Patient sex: M
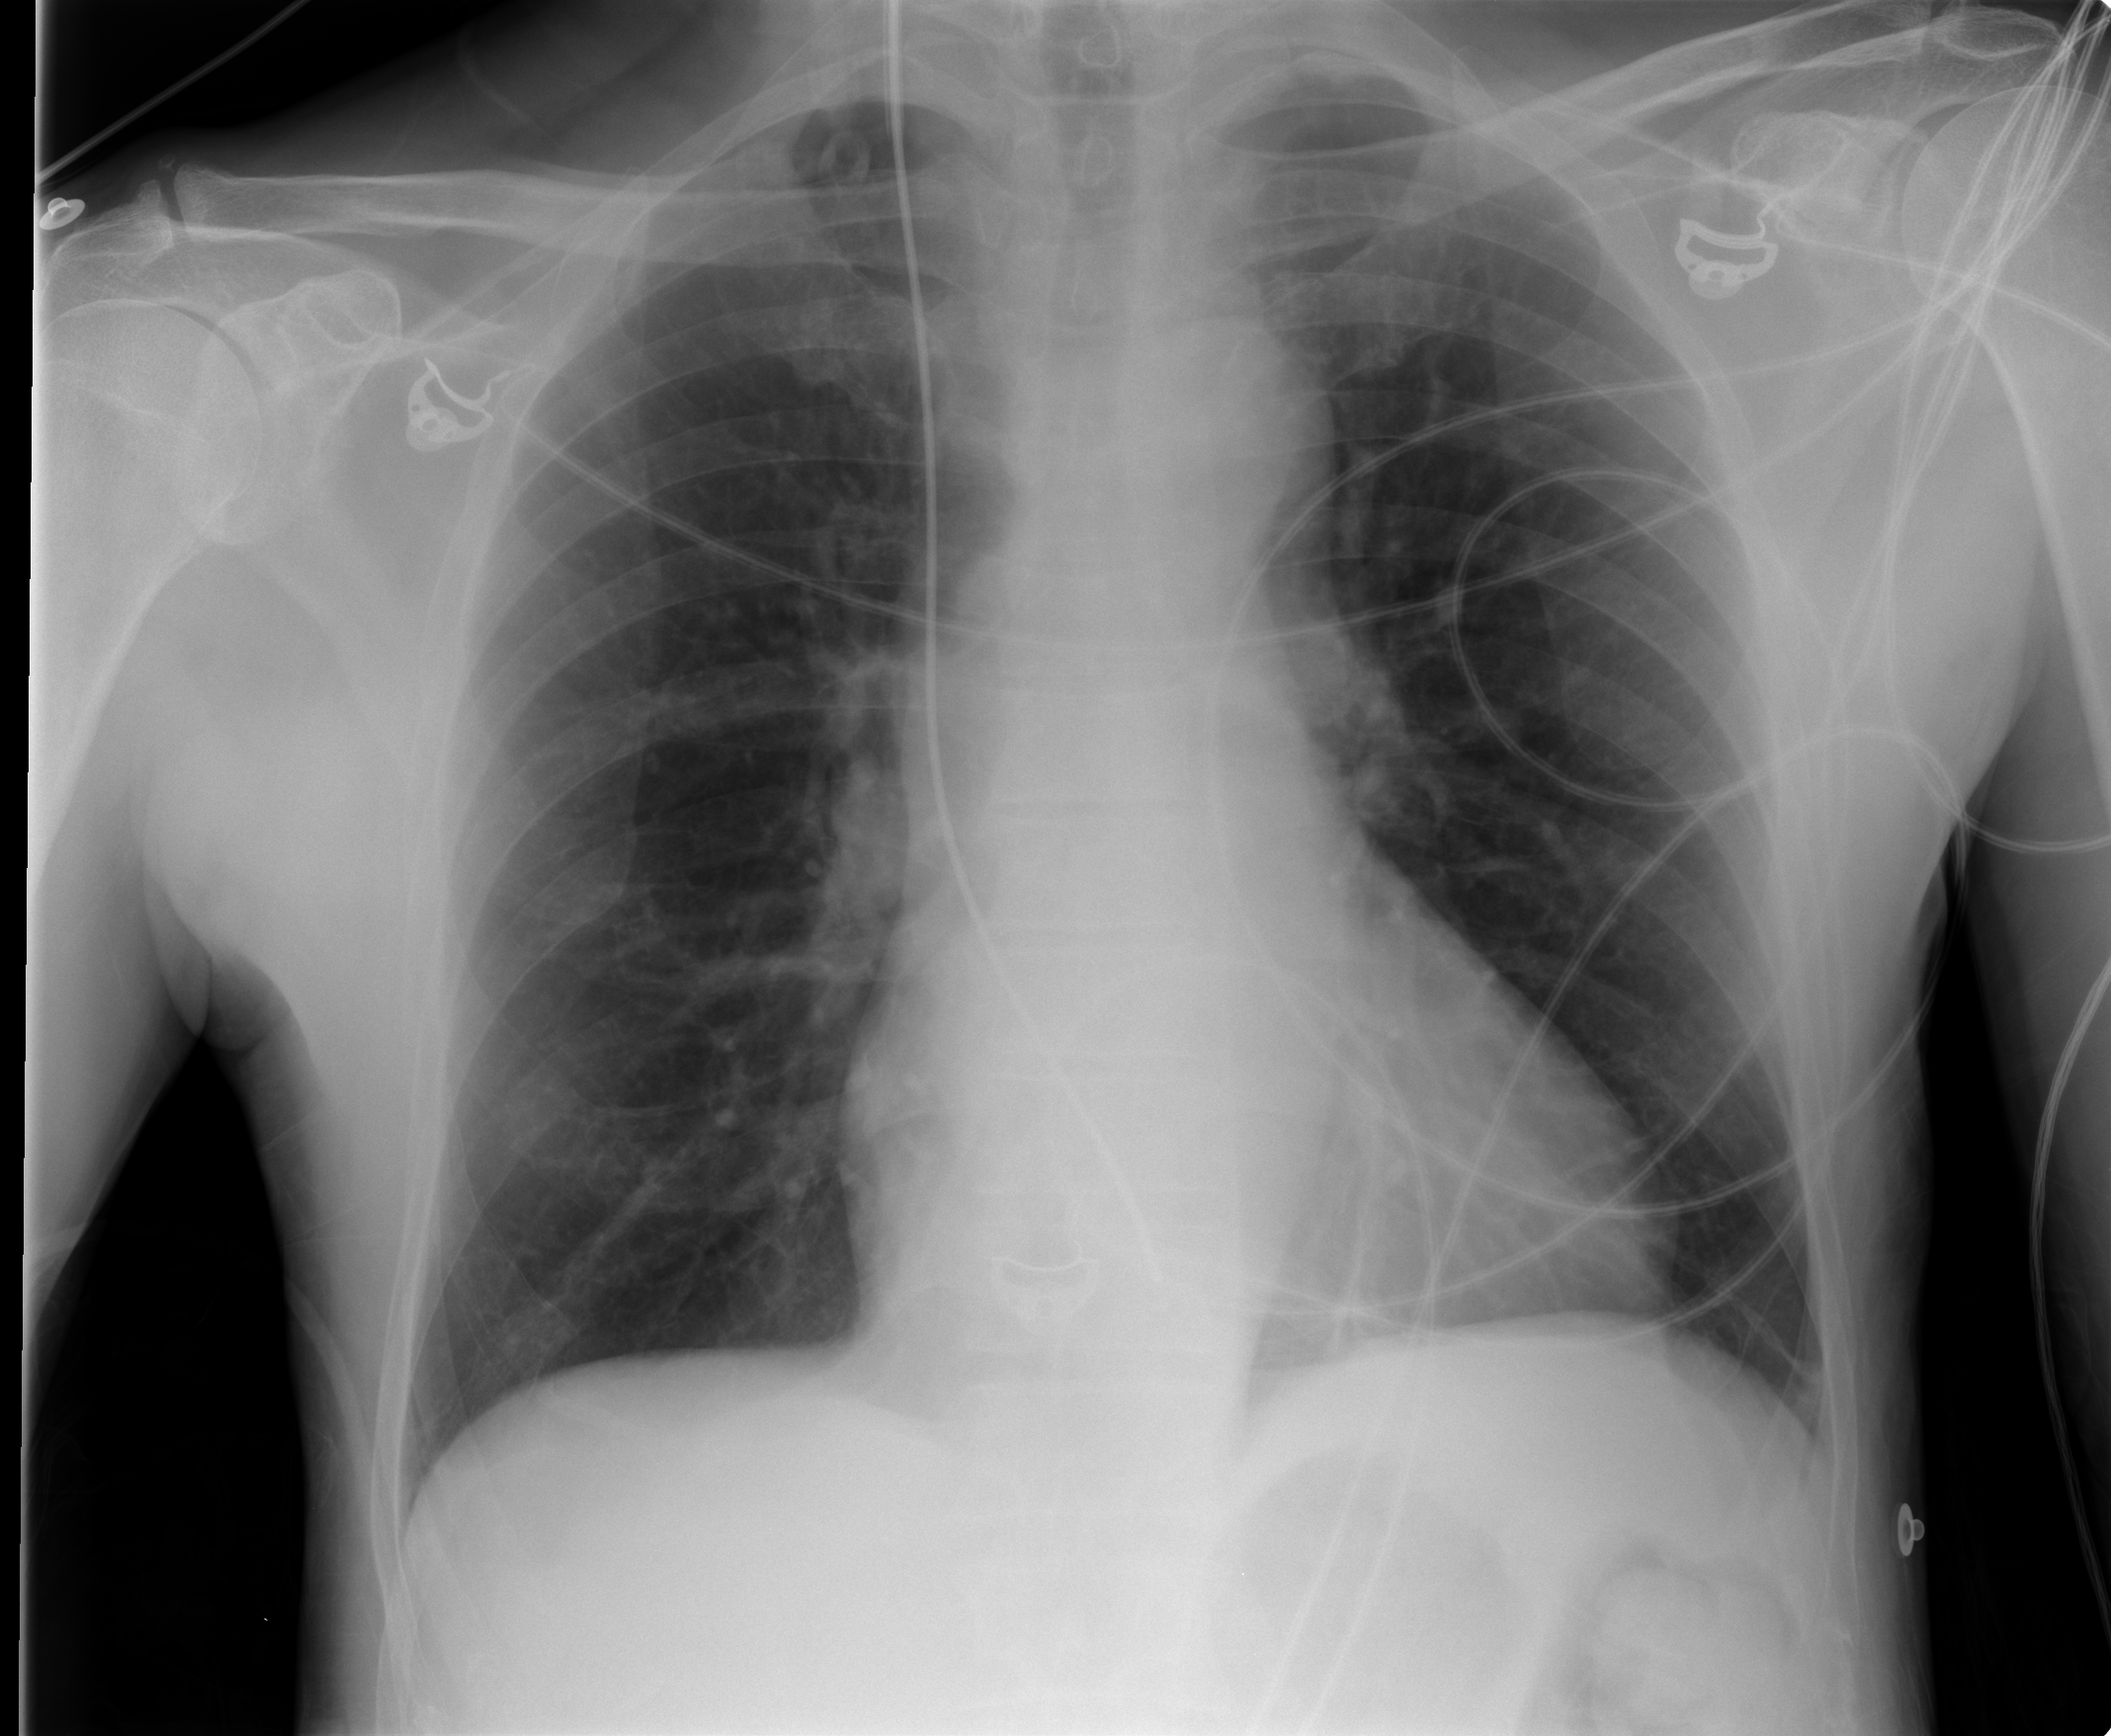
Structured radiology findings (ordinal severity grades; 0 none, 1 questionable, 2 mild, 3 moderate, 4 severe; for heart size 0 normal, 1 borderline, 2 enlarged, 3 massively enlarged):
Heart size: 0
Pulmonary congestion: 0
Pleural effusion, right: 0
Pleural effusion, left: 0
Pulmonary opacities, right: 0
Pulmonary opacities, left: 0
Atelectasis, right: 0
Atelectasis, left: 1